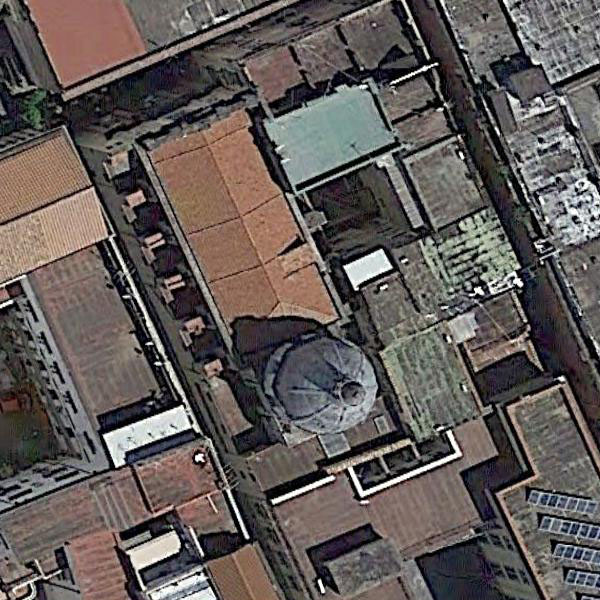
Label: Church